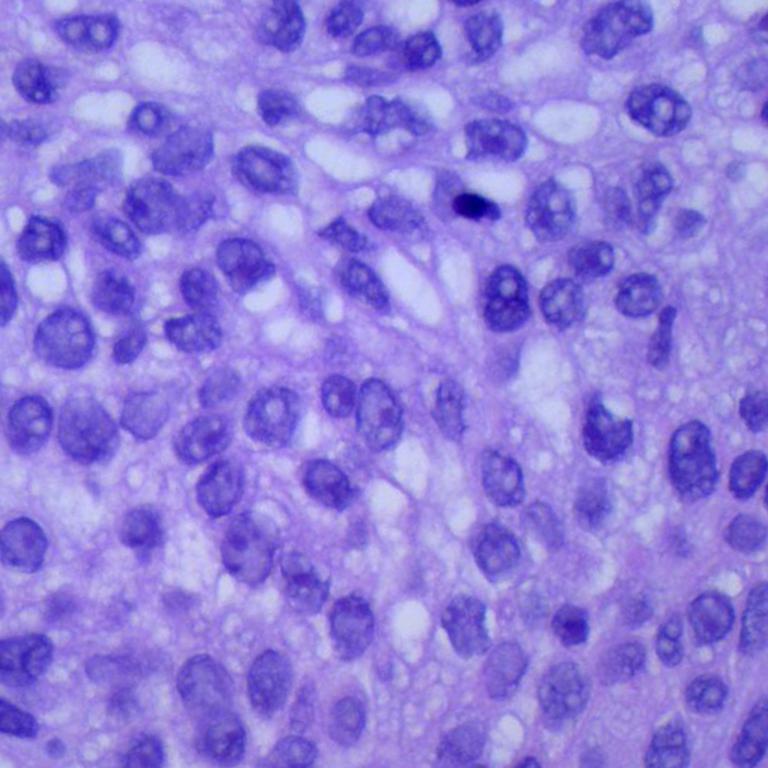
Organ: lung
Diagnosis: squamous carcinomas